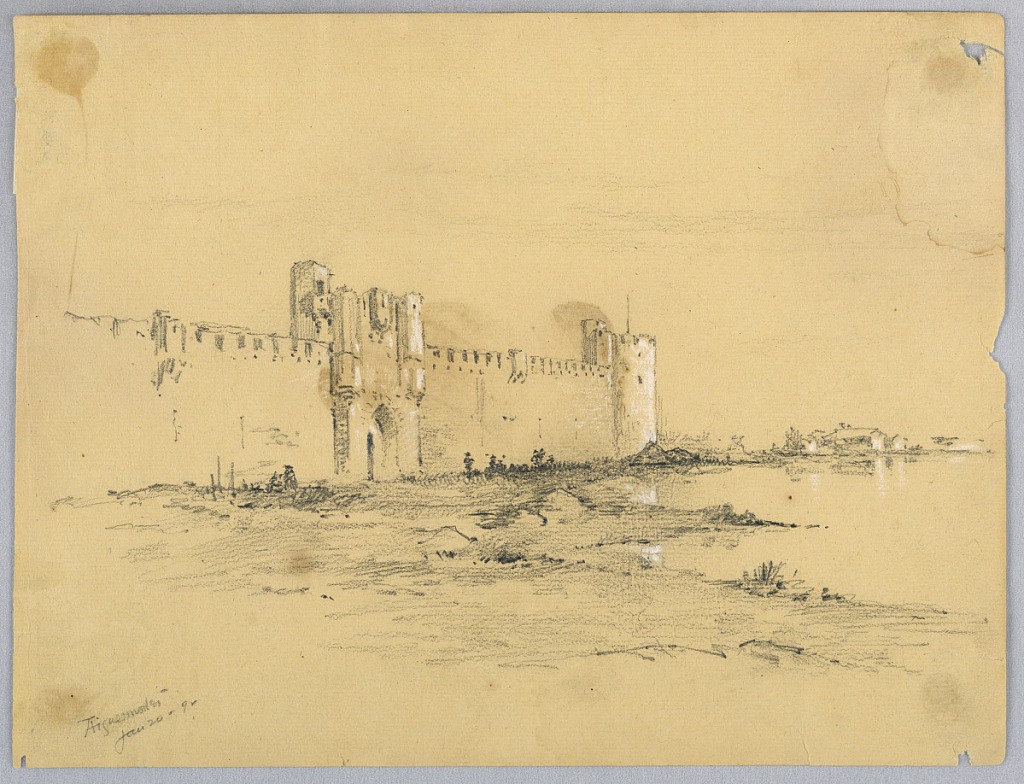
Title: Aigues-Mortes
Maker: Francis Augustus Lathrop, American, 1849–1909
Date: January 20, 1892
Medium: Graphite and white heightening on light brown laid paper
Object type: Drawing
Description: Lake at right, house at far edge. Low, marshy foreground. Castle wall extending from lef,t with gate, center, and towers.